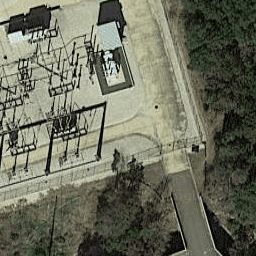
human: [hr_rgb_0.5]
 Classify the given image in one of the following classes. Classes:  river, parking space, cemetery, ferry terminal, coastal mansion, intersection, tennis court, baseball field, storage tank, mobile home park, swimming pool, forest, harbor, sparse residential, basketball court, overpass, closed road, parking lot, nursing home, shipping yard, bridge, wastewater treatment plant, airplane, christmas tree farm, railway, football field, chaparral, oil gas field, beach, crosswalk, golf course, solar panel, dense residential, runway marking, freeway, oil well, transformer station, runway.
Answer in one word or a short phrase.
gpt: transformer station